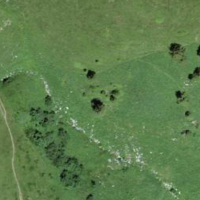
EUNIS habitat code: 23
Species observed at this site:
Arnica montana